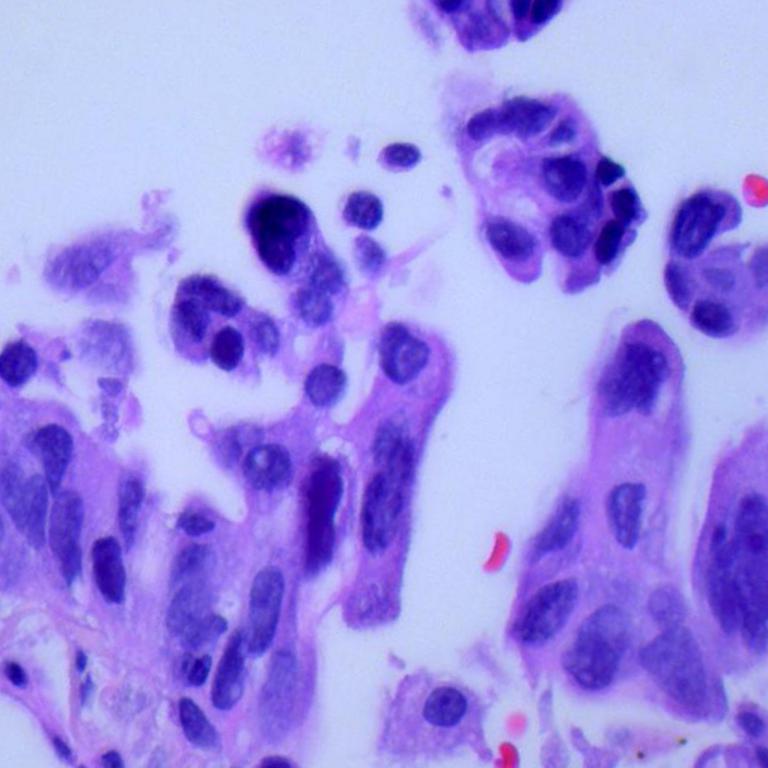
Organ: lung
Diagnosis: adenocarcinomas